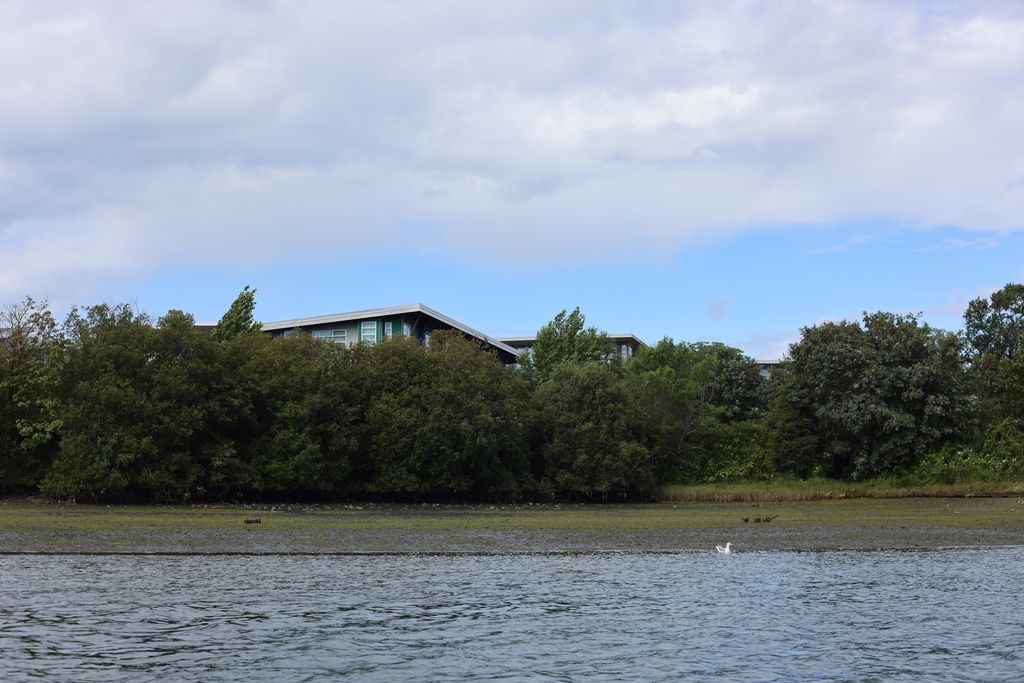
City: victoria